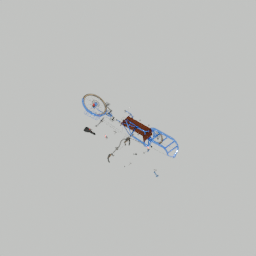
Label: mechanical